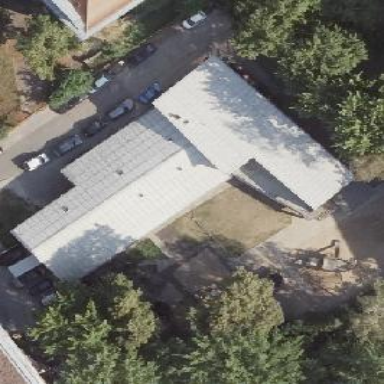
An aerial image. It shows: Kindergarten.